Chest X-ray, PA view. Patient: 48 years old, sex F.
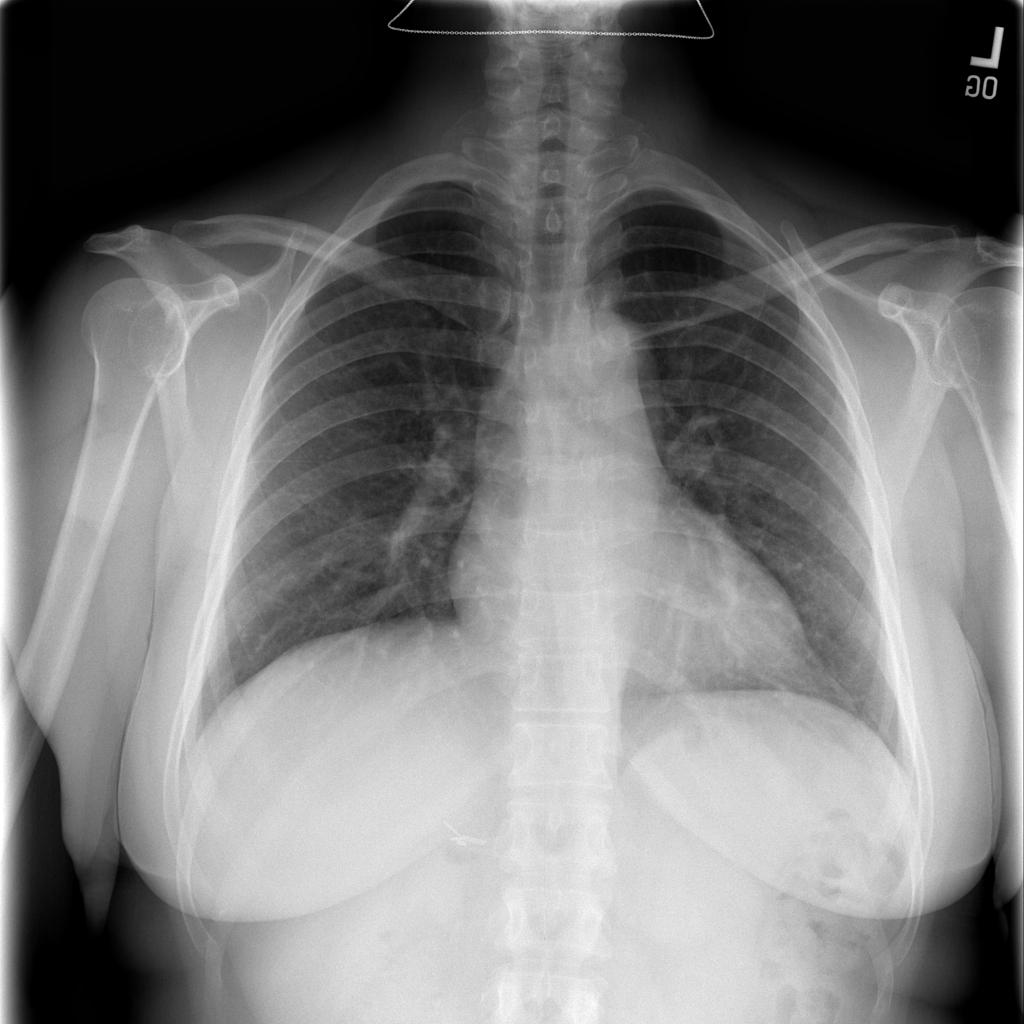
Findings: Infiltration